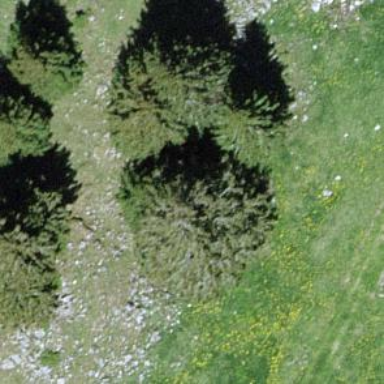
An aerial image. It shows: Needle-leaved tree in natural setting.